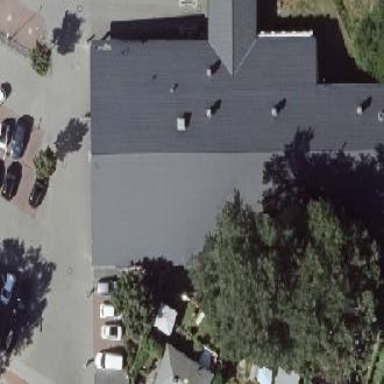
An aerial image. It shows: Close-up view of roof part of building.